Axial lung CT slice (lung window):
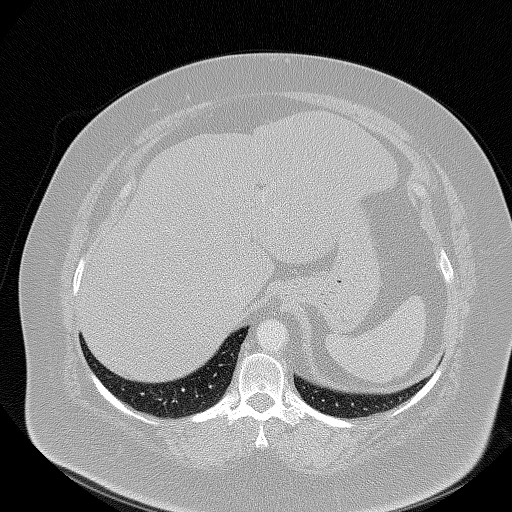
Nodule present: no